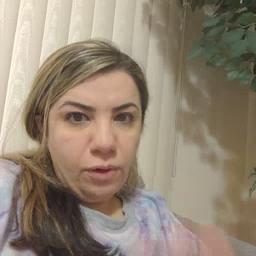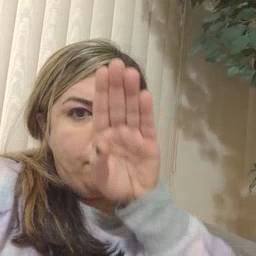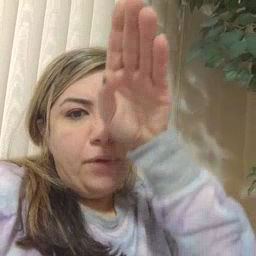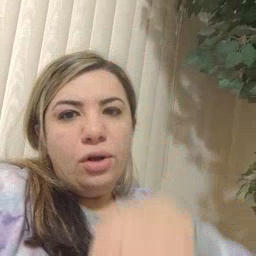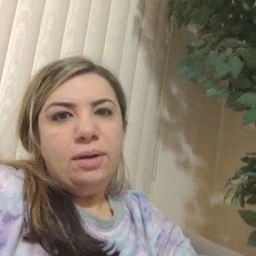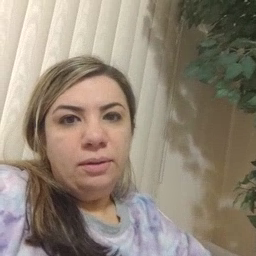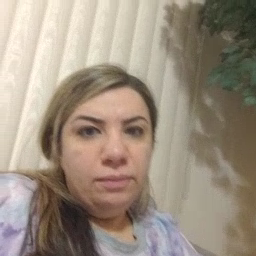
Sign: elephant